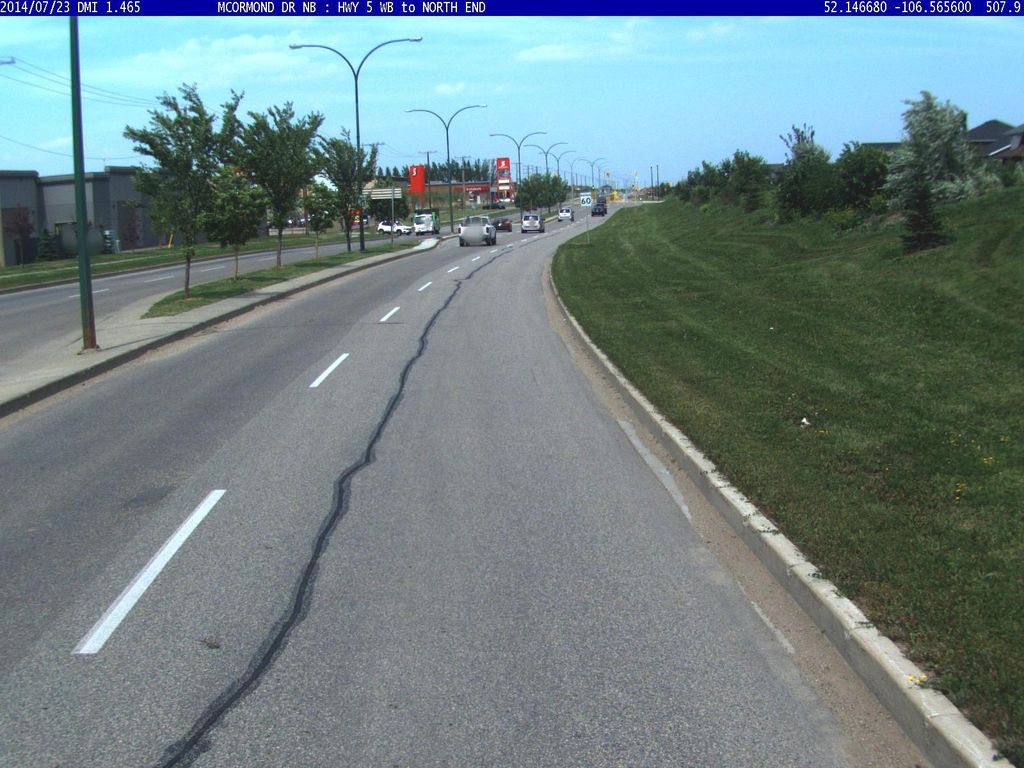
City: saskatoon